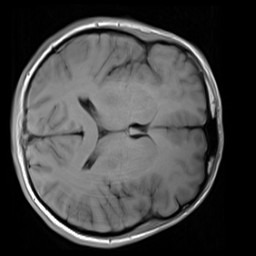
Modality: T1w
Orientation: axial
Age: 27
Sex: male
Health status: healthy
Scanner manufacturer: siemens
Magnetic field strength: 3 T
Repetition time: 4.1 s
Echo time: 0.0085 s